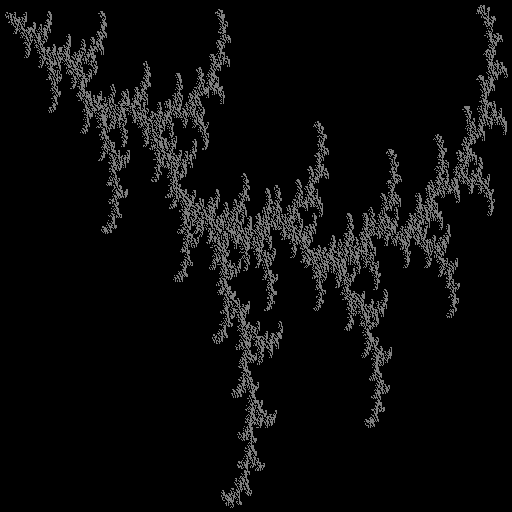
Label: branch